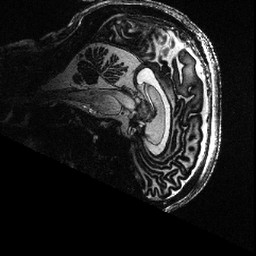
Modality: T1w
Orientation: sagittal
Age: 69
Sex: female
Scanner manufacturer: siemens
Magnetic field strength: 7 T
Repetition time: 4.3 s
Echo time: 0.00227 s